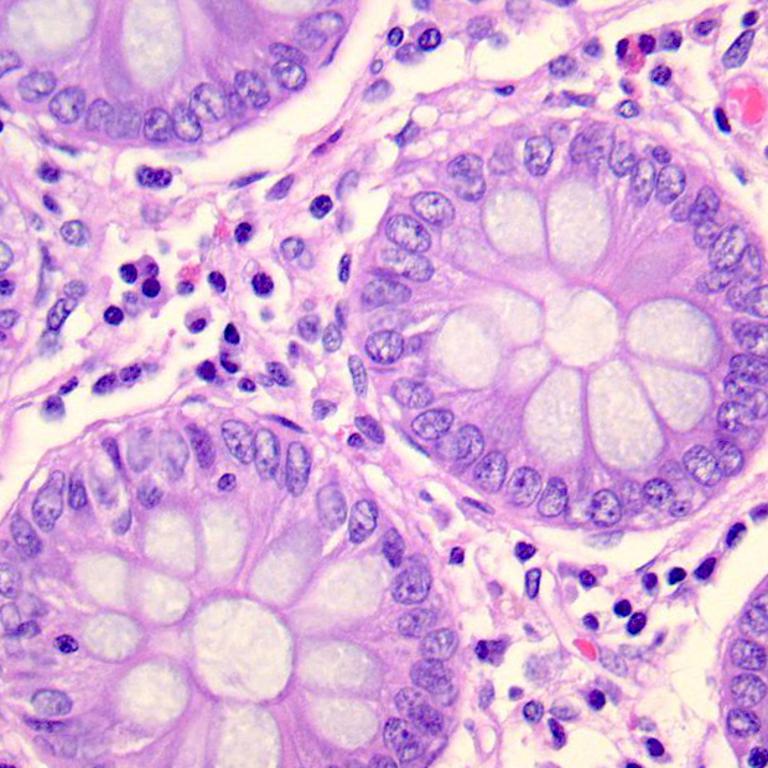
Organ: colon
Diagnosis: benign